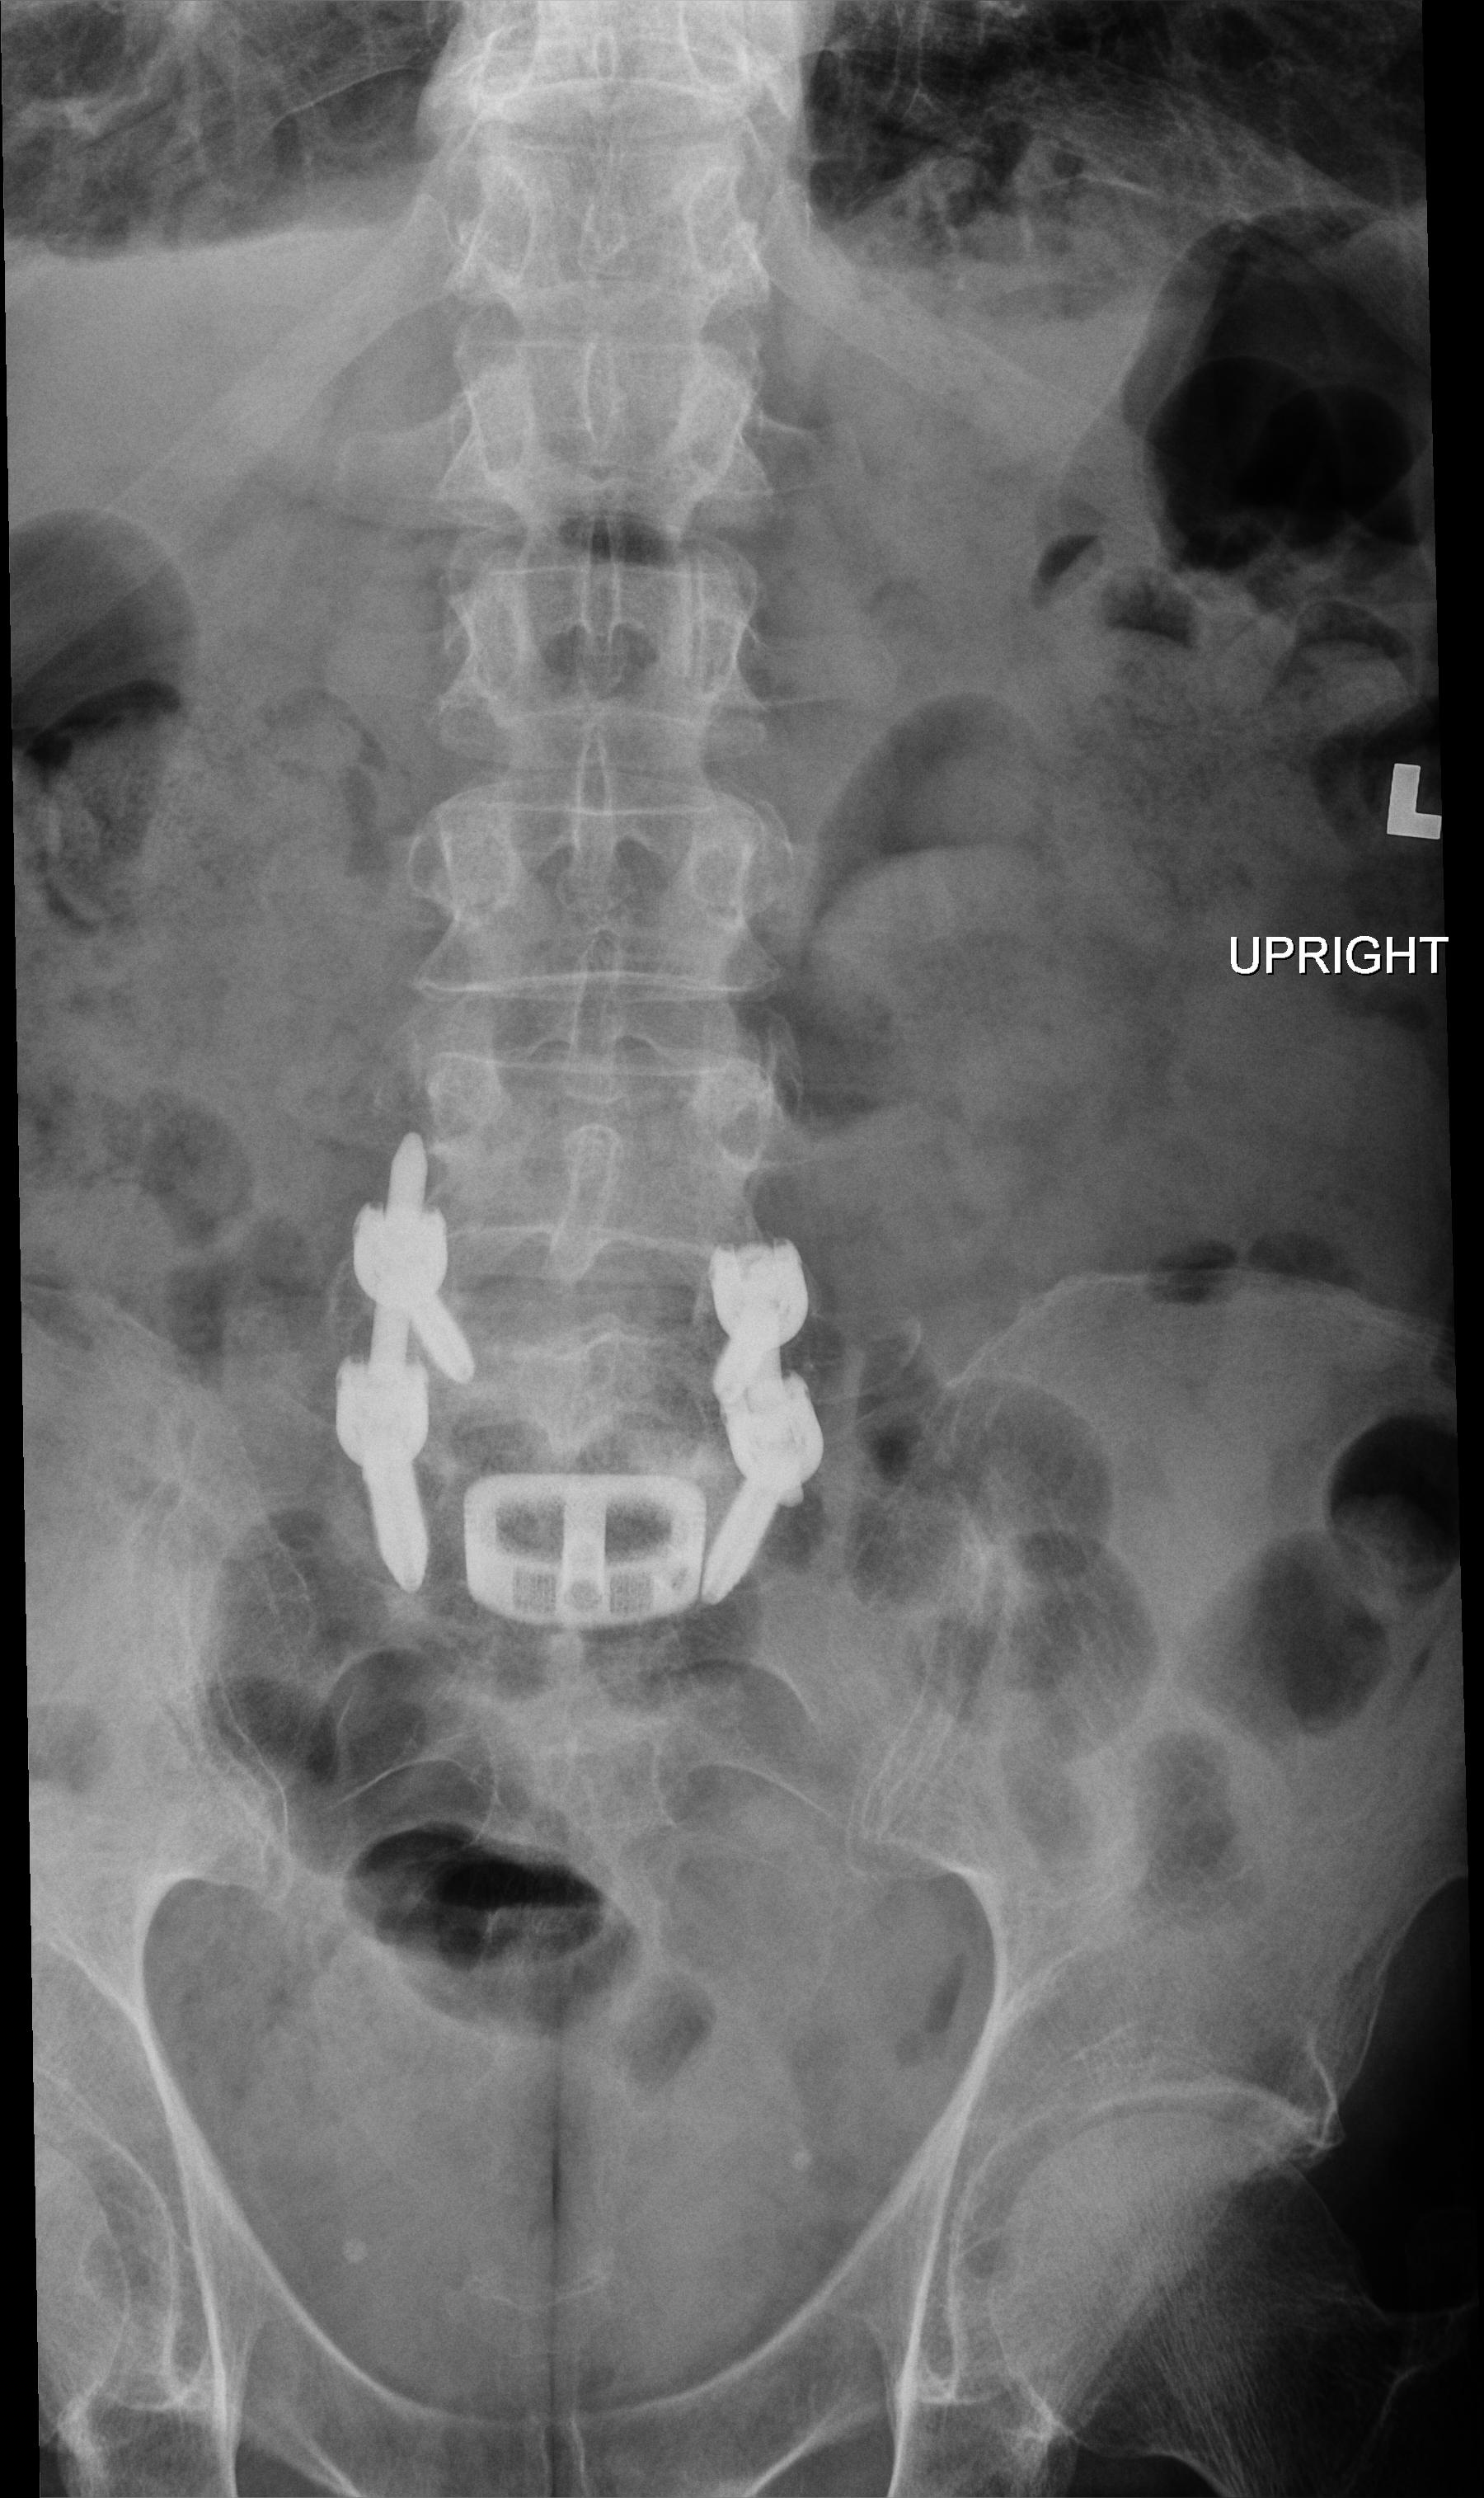
View: AP
Implant manufacturer: orthofix firebird